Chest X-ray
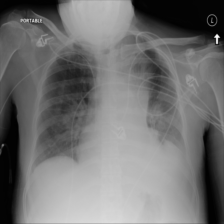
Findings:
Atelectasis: negative
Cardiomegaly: negative
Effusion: negative
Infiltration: positive
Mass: negative
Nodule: negative
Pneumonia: negative
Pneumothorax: negative
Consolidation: negative
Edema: negative
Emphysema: negative
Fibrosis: negative
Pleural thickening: negative
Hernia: negative